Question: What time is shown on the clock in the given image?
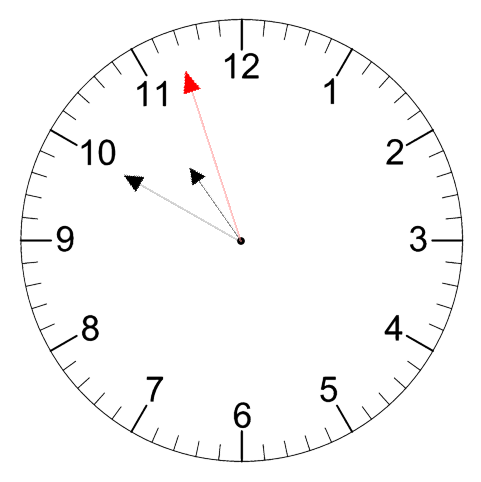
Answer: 10:49:57